Field crop: tomato
Growth stage: 1
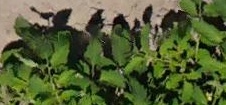
Species: tomato